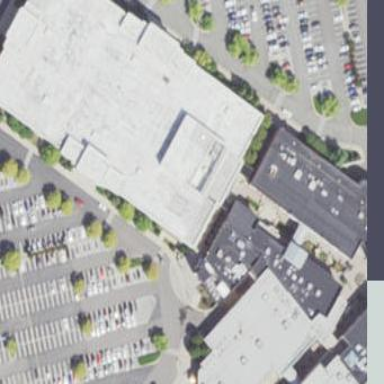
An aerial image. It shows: Department store building.